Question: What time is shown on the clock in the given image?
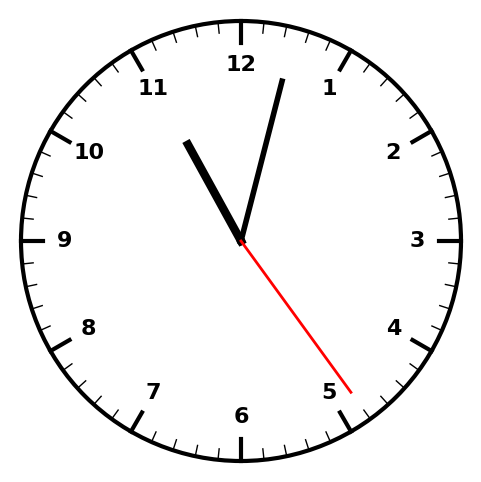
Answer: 11:02:24